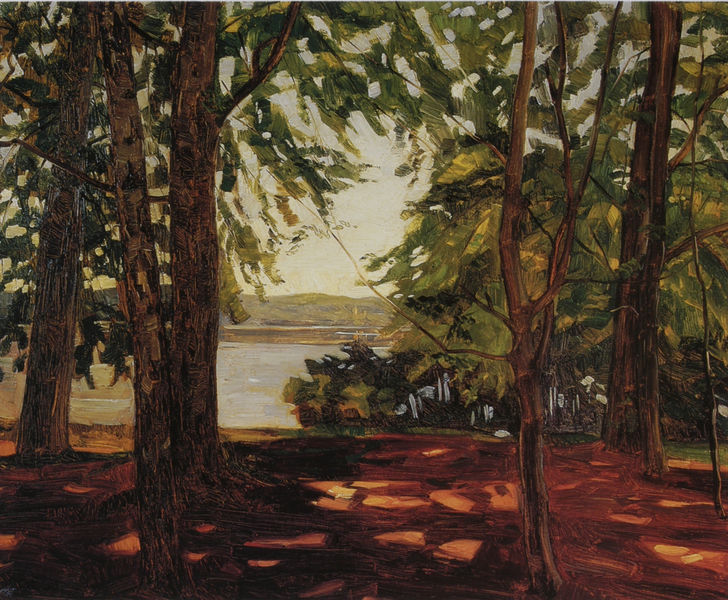
Titel: Park Knorr am Starnberger See
Künstler: Heinrich Wilhelm Trübner
Standort: Halle
Institution: Staatliche Galerie Moritzburg
Schlagwörter: baum, berg, blau, blätter, dunkel, gemälde, himmel, laub, meer, schatten, vogel, wasser, weiß, wolken, baumstämme, bäume, cezanne, fluss, gelb, grün, impressionismus, landschaft, sand, see, teich, ufer, äste, braun, frankreich, grau, hell, hintergrund, holz, licht, mitte, orange, schwarz, ausblick, blick, park, rot, weg, expressionismus, fauves, malerei, blass, tot, öl, ast, baumstamm, birke, einsamkeit, erde, horizont, hügel, nass, natur, stamm, zweige, busch, büsche, einsam, gewässer, sonne, boden, insel, land, dunkelheit, blatt, pflanze, pflanzen, krone, schön, wald, turm, weiher, ton, deutschland, erdig, aussicht, sommer, strand, ruhe, düster, perspektive, studie, moderne, mittag, nachmittag, warm, berge, gebirge, verlassen, dunst, farbe, nebel, tag, idylle, stille, rauschen, romantik, tannen, stämme, realistisch, reflexe, stimmung, tiefe, nadel, platte, allein, gründ, menschenleer, lichtreflexe, harmonie, versteckt, corinth, offen, durchblick, diesig, expressionistisch, wurzel, erdfarben, seen, pleinair, idyll, linear, urlaub, moos, lichtung, schraffur, baun, heiter, laubbaum, nadelbaum, tanne, pinsel, sonnig, pinselduktus, pinselstrich, trüb, gewächse, flecken, wärme, unterholz, dunke, sicht, kiefer, gaugin, holzfäller, geäst, lichtflecken, lichtspiel, waldboden, rinde, blattwerk, schatte, fichten, kiefern, kühl, bambus, slevogt, imressionismus, abgedunkelt, atmosphäre, bergzug, bodensee, buck, durchblicke, exterieur, farbe ist gespachtelt, freilicht, freilichtmalerei, freiluftmalerei, gedeckte farben, grüb, grün braun, grüne, heimelig, hein, hell-dunkel-kontrast, jhgkjhg, l.andschaft, lebhaft, licht schatten, licht und schatten, lichtes farbspiel, lichtfleck, lichtflecke, lichtreflex, lichtspiele, morast, morgentlicher sonnenschein, nachmitta, natir, oker, platane, platten, sbgestorben, schattenspiel, schattig, schwül, seeufer, stiller see, torf, umwelt, verstellter blick, waldsee, weicher bode, wiher, zarter sommerhimmel, zeltlager, zentrum, zwielicht, ökjö, pinie, seelandschaft, röt, ia